Question: I've seen this all over IOS apps and I'm trying to add it to my own. I know it won't be hard, but I need someone to point me in the direction of some apple documentation by telling me what developers refer to it as.
Talking about the options that slide up from the bottom

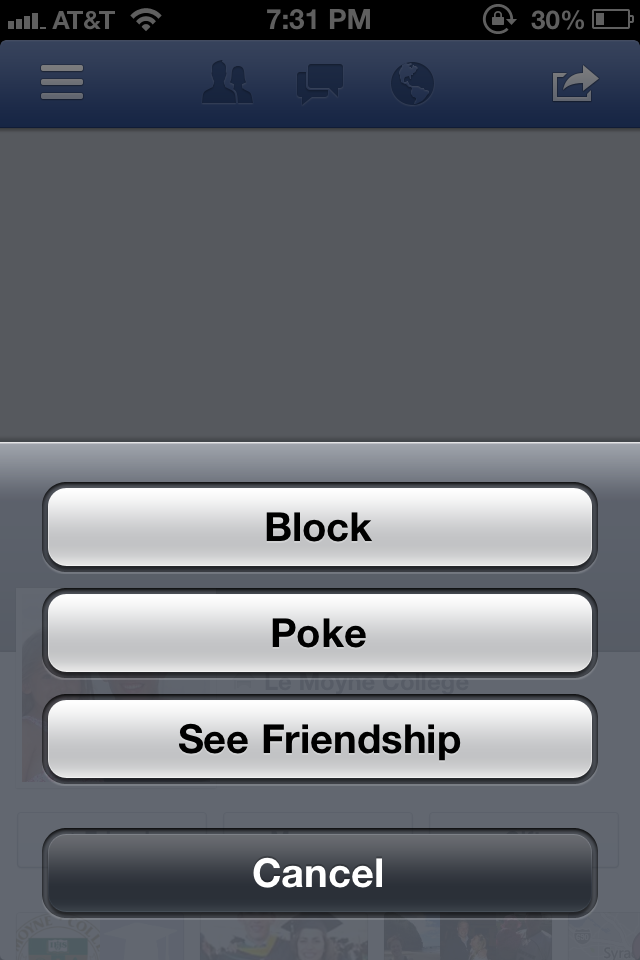
Answer: <URL>, this is called a 'UIActionSheet', and it used to present the user with a set of alternatives to proceed with a given task.
More information:
<URL>
<URL>